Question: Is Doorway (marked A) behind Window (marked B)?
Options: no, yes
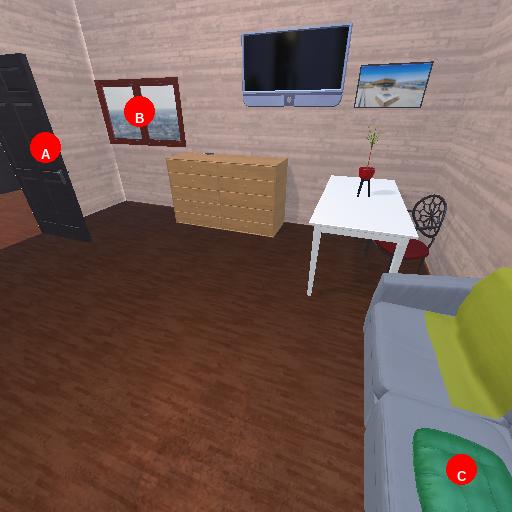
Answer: no